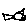
Label: fish